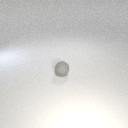
small gray rubber sphere